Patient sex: M
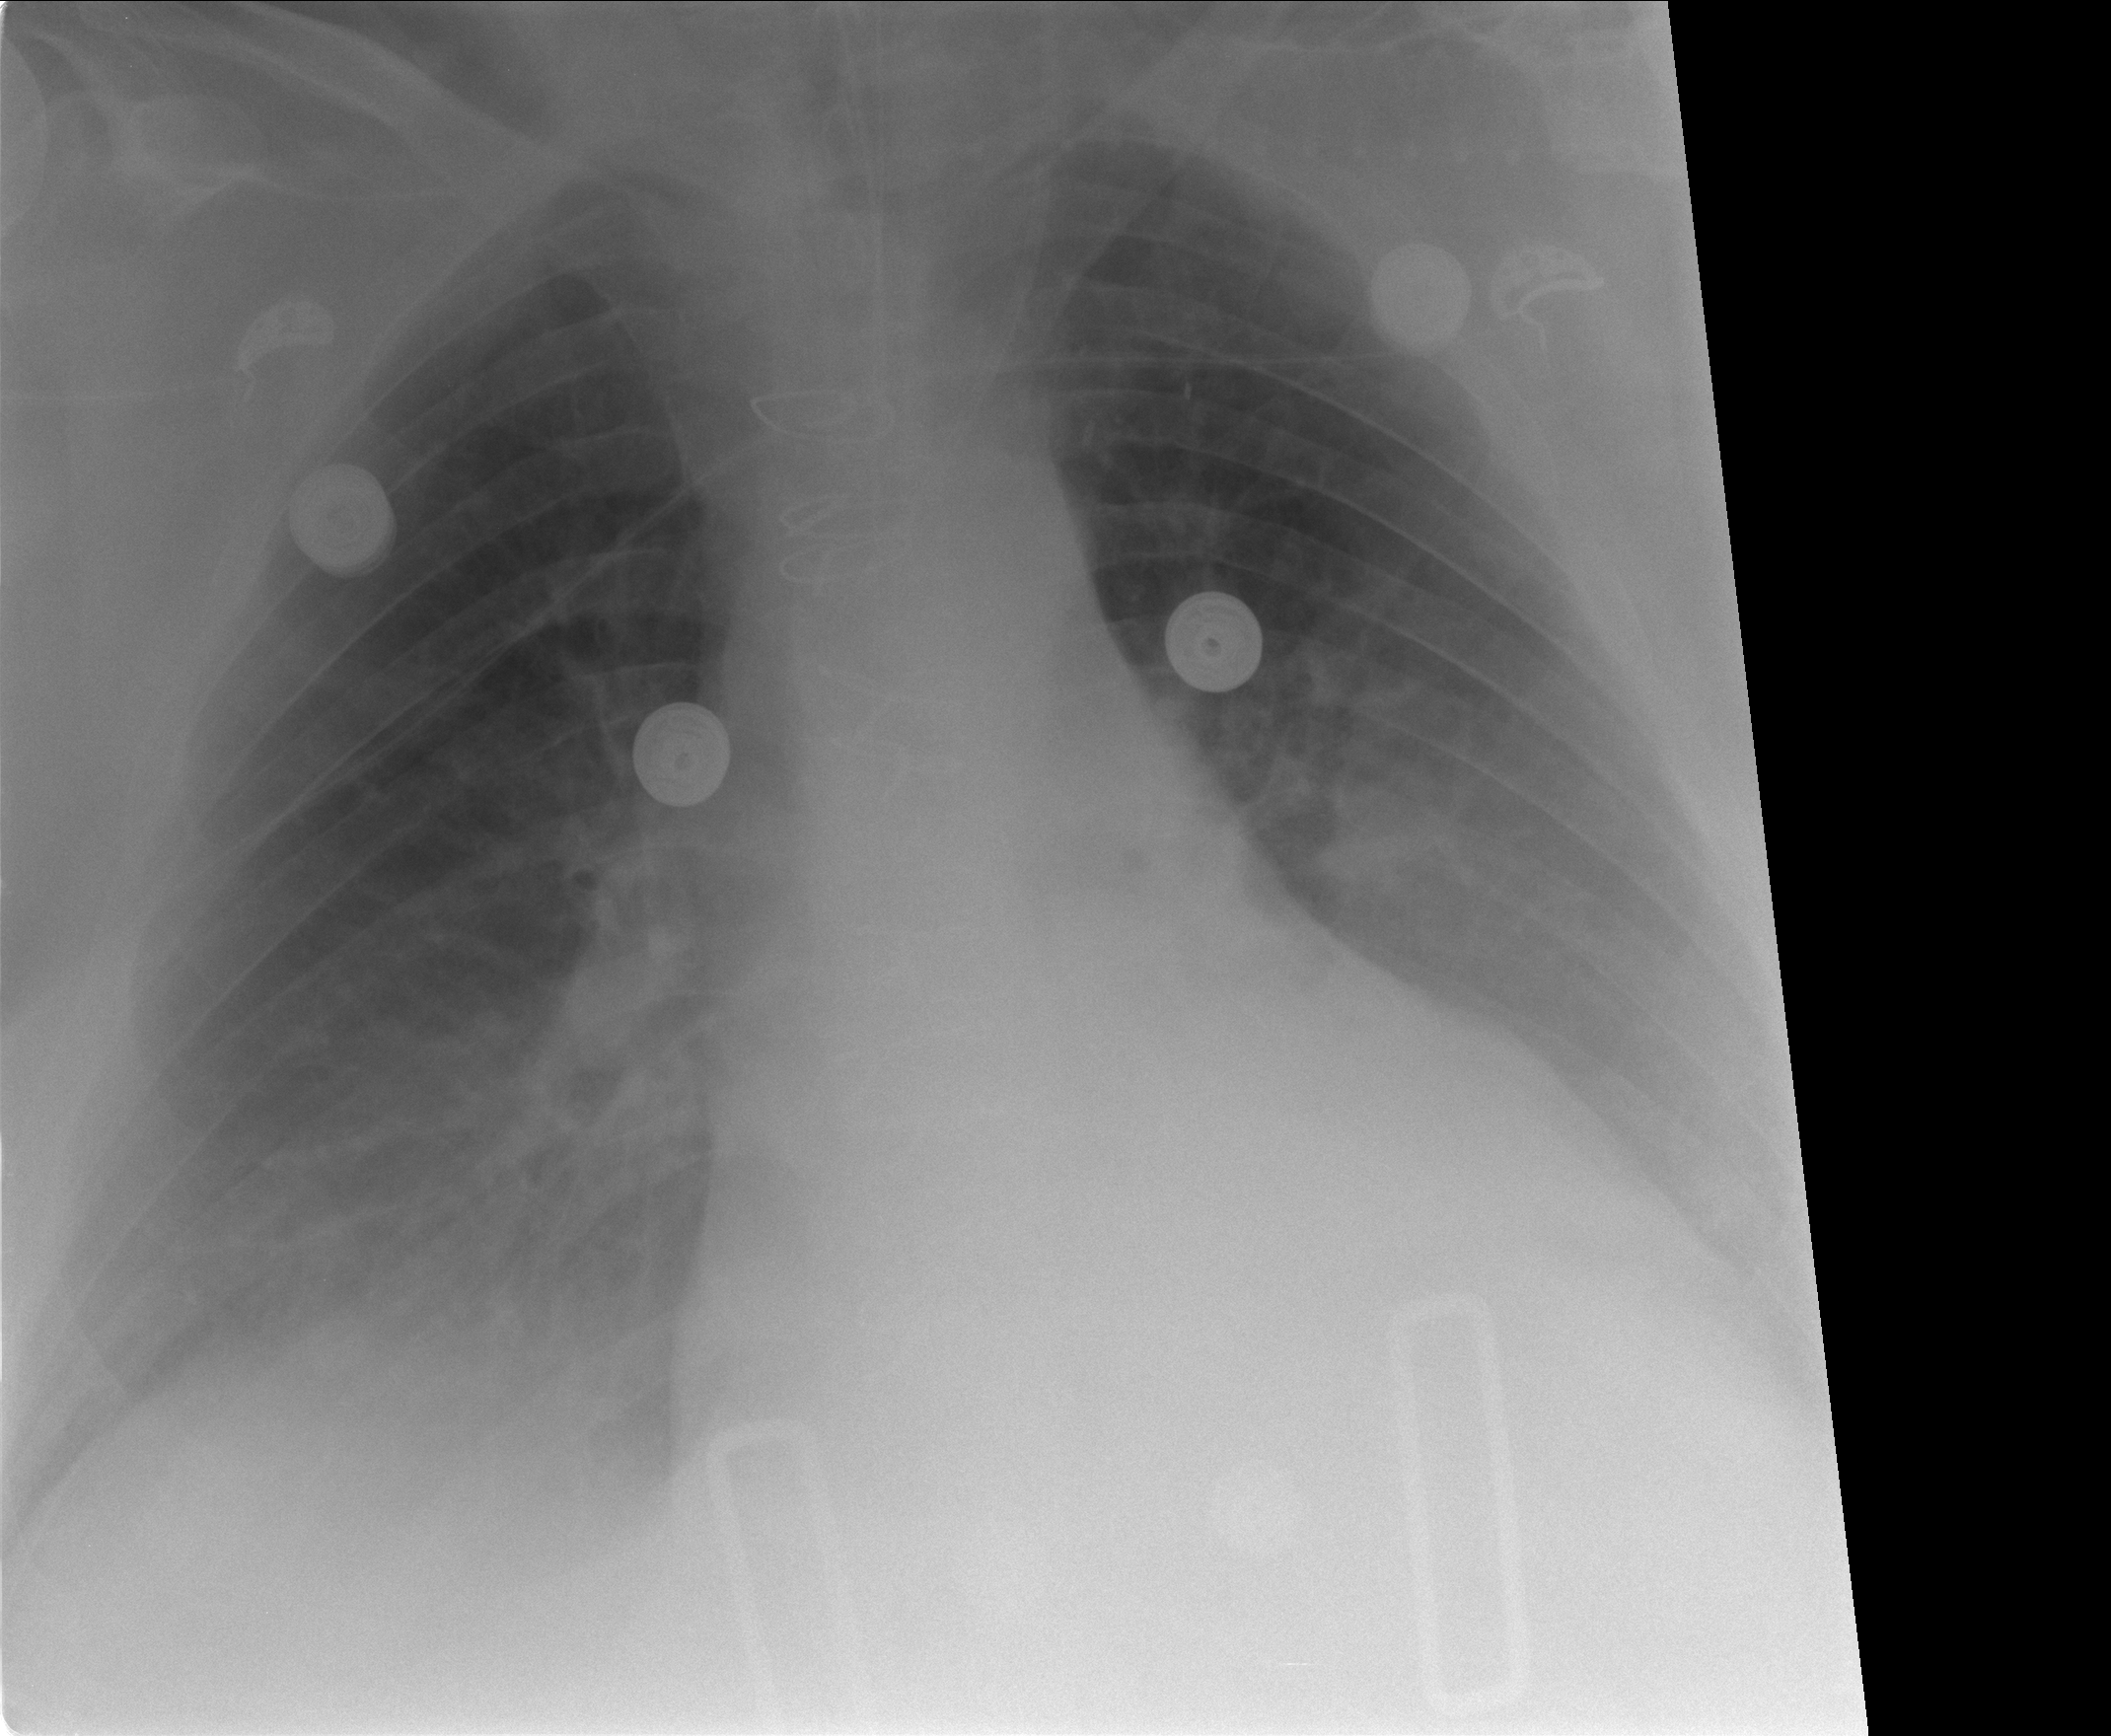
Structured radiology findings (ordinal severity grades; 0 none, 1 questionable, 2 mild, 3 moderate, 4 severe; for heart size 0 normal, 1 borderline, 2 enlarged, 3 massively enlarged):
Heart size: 1
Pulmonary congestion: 0
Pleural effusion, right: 1
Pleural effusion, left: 1
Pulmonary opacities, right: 0
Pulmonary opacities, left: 0
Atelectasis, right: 2
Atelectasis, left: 2